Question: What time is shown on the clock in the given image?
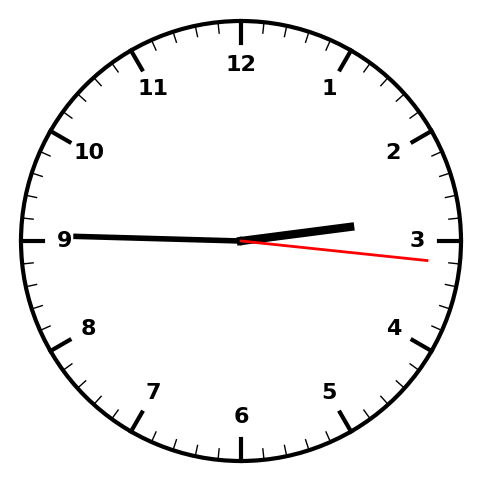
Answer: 02:45:16